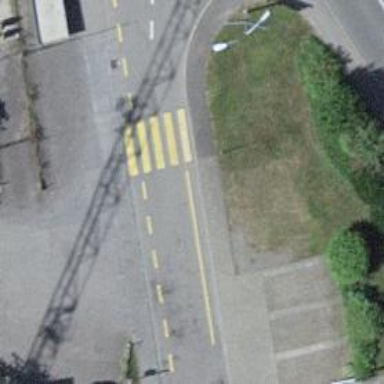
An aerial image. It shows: Uncontrolled zebra crossing on the road.